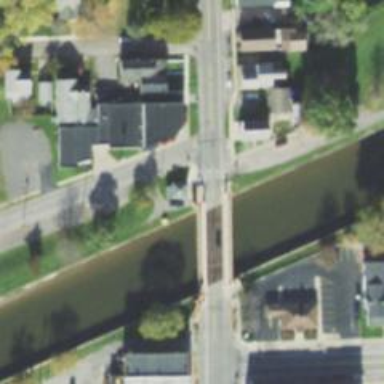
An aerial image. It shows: Lift bridge on secondary road.